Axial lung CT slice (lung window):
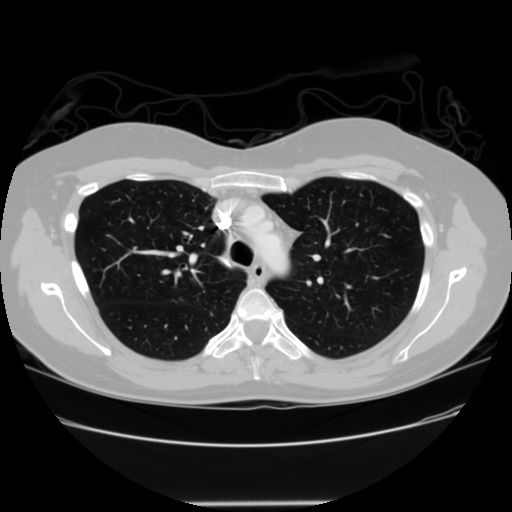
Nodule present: no